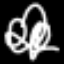
Label: squiggle